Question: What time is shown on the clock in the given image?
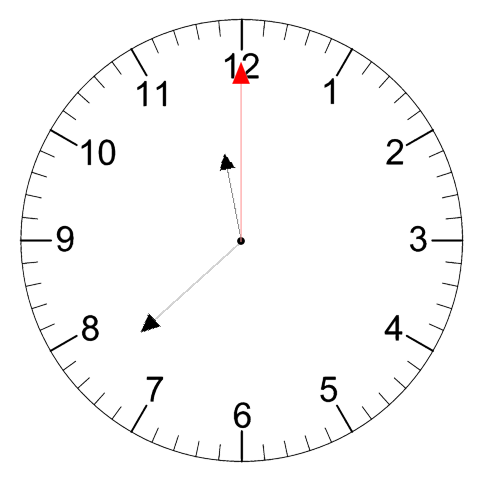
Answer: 11:38:00